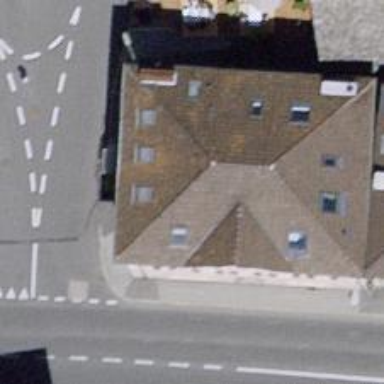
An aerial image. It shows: Restaurant.